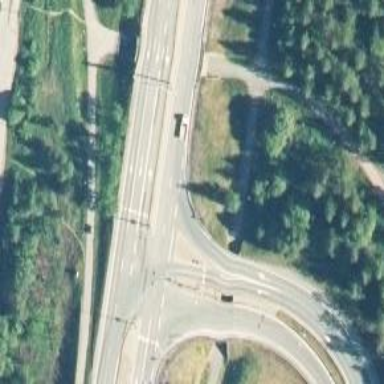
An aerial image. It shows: Asphalt motorway link.